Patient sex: M
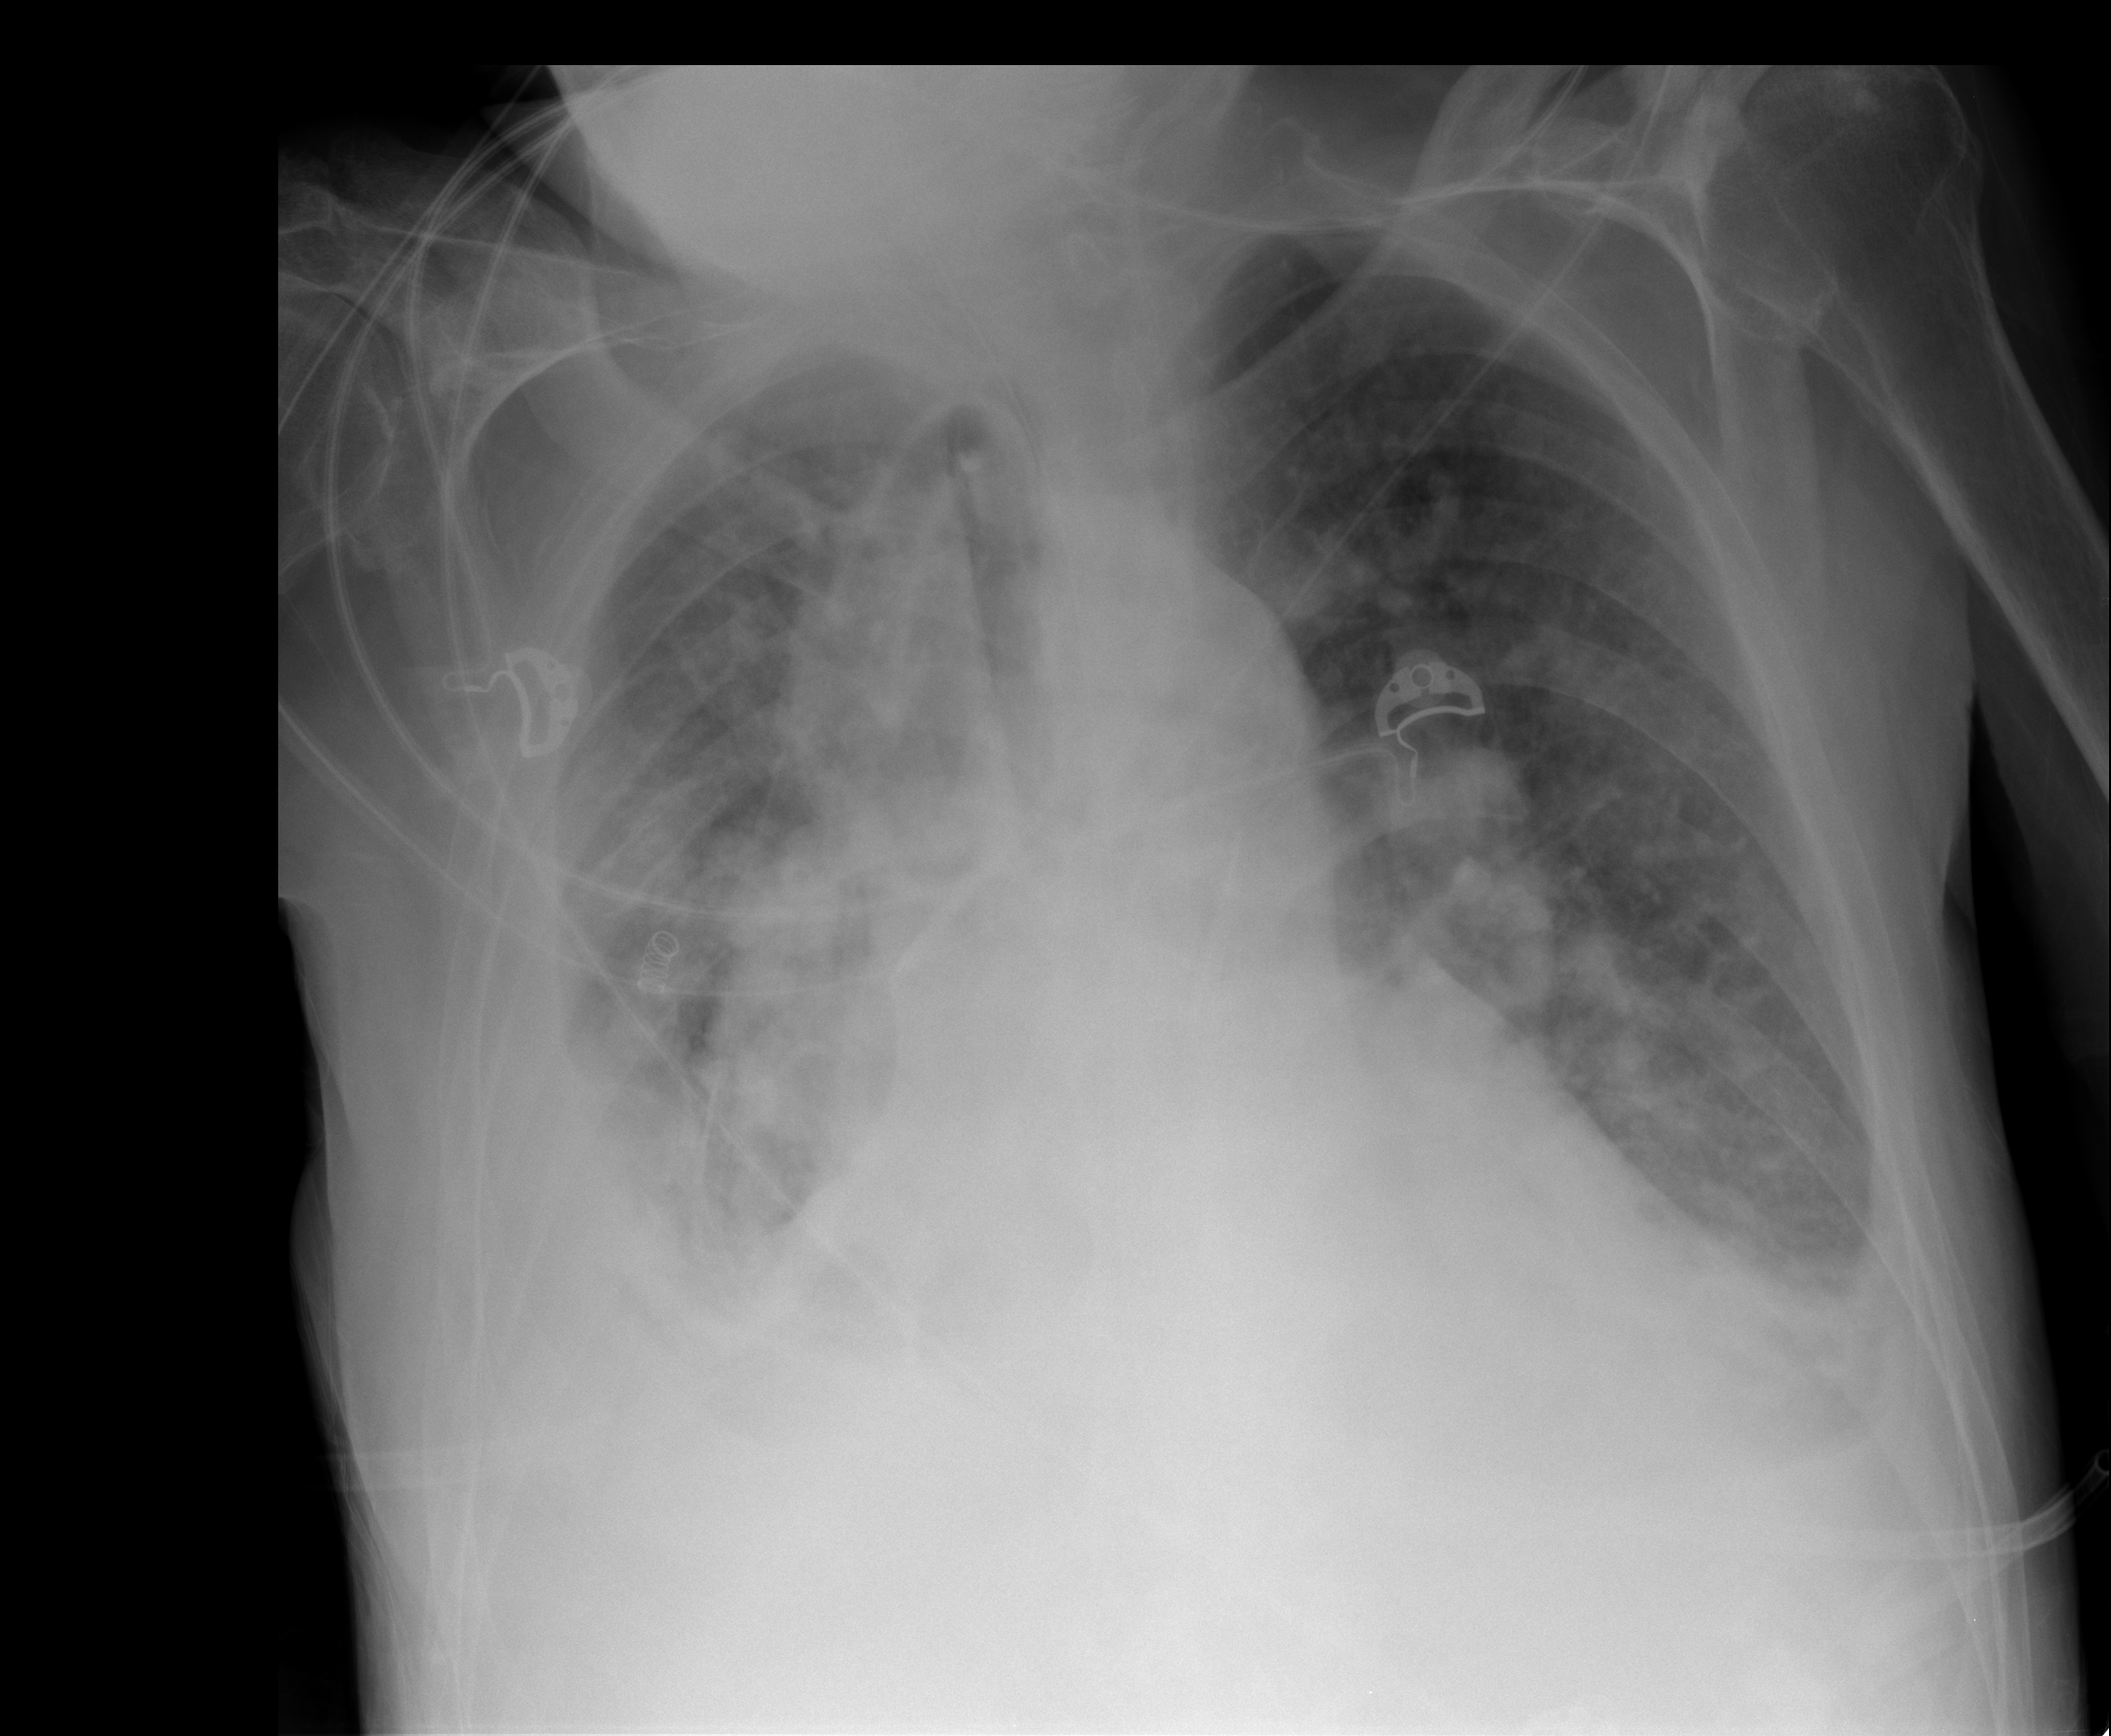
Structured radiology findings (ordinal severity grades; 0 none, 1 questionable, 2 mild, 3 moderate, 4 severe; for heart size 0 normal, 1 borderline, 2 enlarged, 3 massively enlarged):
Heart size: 2
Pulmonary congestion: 2
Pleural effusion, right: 3
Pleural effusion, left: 1
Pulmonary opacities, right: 3
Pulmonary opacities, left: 2
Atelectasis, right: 2
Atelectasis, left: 2